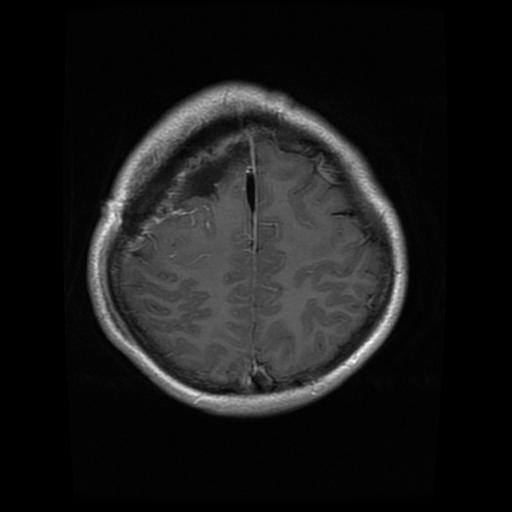
Label: glioma